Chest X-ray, PA view. Patient: 44 years old, sex M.
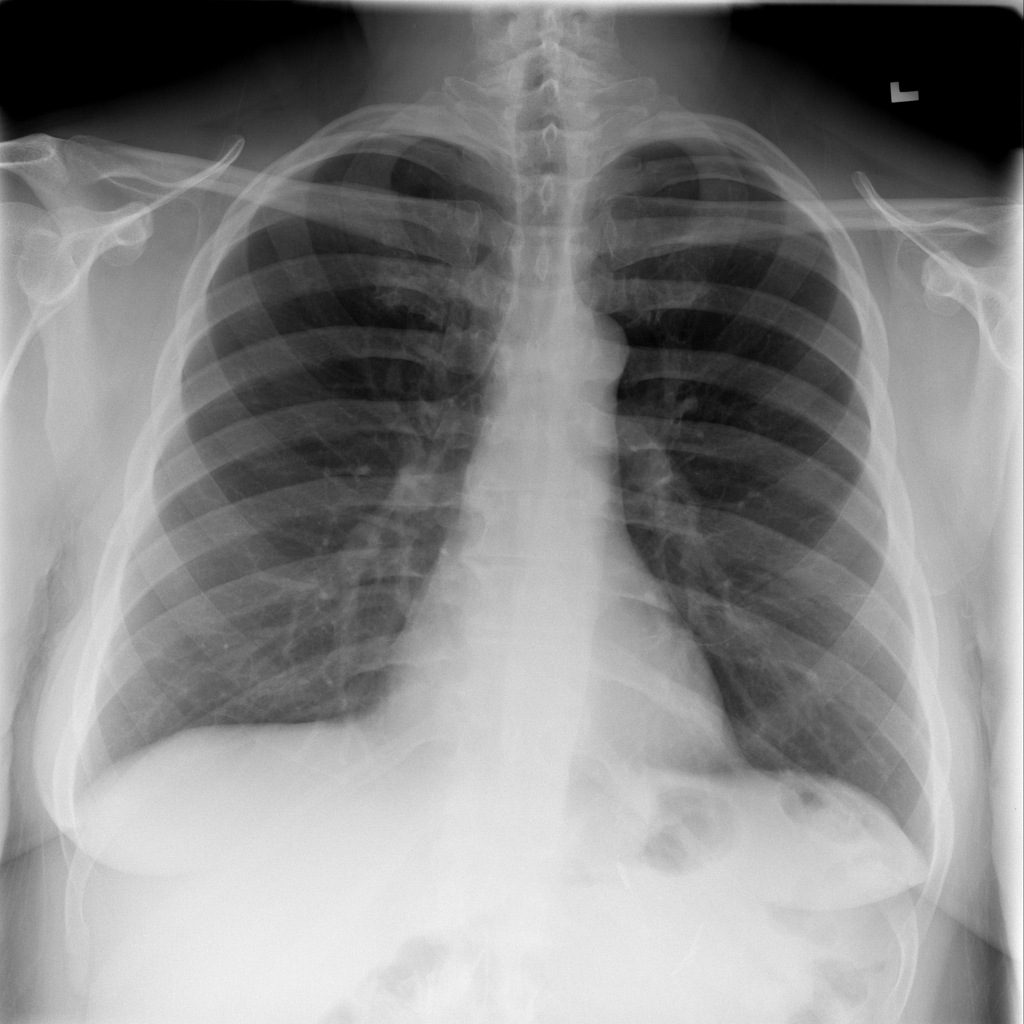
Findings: No Finding